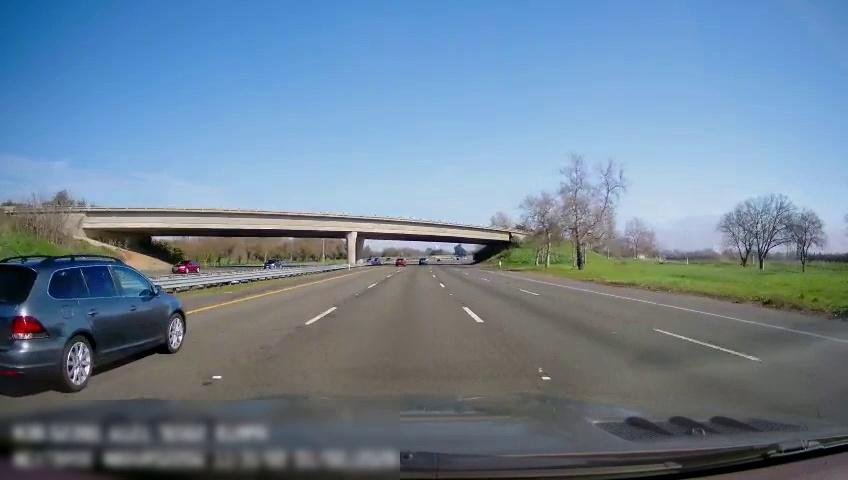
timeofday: Day
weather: Sunny
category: Drivable Space
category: Drivable Space
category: Vehicles | SUV
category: Vehicles | SUV
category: Vehicles | SUV
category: Vehicles | Car
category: Vehicles | Car
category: Lanes | Current Lane
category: Lanes | Current Lane
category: Lanes | Alternate Lane
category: Lanes | Alternate Lane
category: Lanes | Alternate Lane